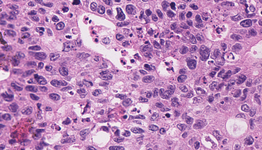
Tumor epithelial tissue: yes
Tumor-associated stroma tissue: no
Normal tissue: no